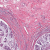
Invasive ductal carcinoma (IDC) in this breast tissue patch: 1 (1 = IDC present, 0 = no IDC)